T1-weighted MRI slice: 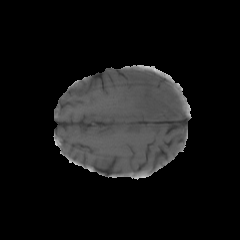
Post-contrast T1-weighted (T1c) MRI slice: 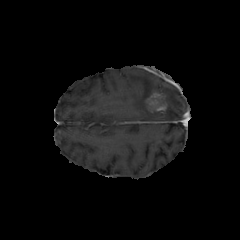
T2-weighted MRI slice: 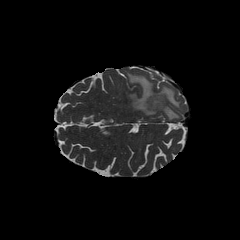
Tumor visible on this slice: yes